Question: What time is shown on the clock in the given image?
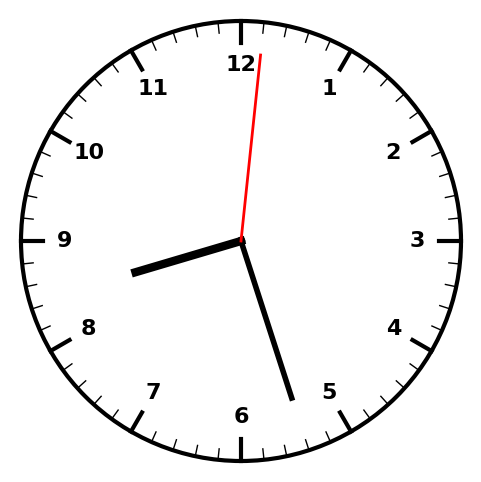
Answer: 08:27:01